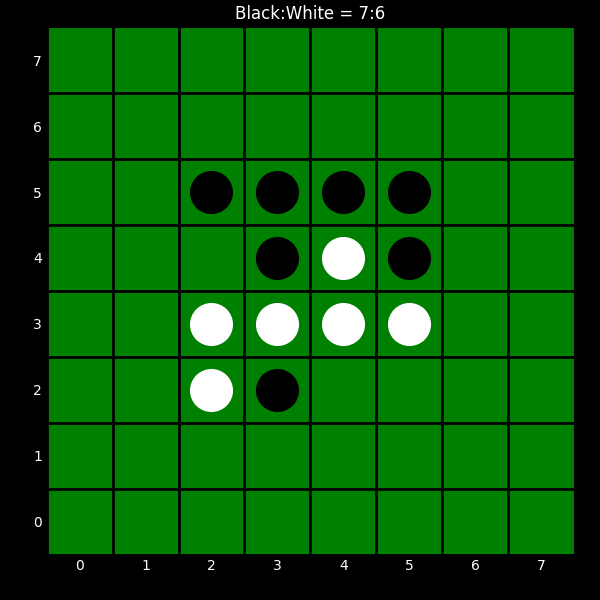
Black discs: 7
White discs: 6